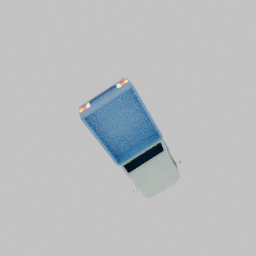
Label: mechanical